Question: On my site, I have multiple billing plans, for example:
- - -
When user chooses paypal option, I want him to be redirected to the paypal checkout page,
and on completion of transaction, I want to receive notification so I can grand the account
with points. I understand that can't be done with Pay Now button. Also, I can't understand what is the most right way to do so. Suggestion?
-

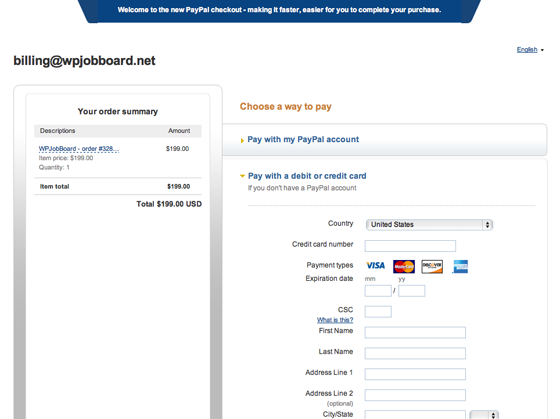
Answer: I would just create a drop down menu option to allow the buyer to select which one they are wanting to purchase. Then that will popluate the PayPal checkout page with the correct options selected, and amount. As for getting the information back to your site. I would use IPN.
Instant Payment Notification (IPN) is a message service that notifies you of events related to PayPal transactions. You can use it to automate back-office and administrative functions, such as fulfilling orders, tracking customers, and providing status and other information related to a transaction.
Checkout this page <URL>. There are also some samples of IPN scripts, and additional links relating to IPN on the left hand side of that page.